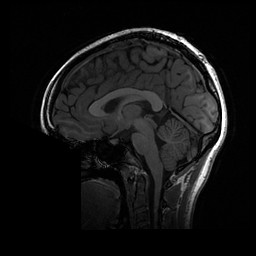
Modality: T1w
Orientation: axial